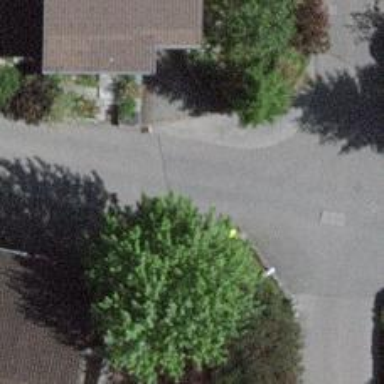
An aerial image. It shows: Post box is visible.